Chest X-ray. View position: AP
Patient age: 15
Patient sex: M
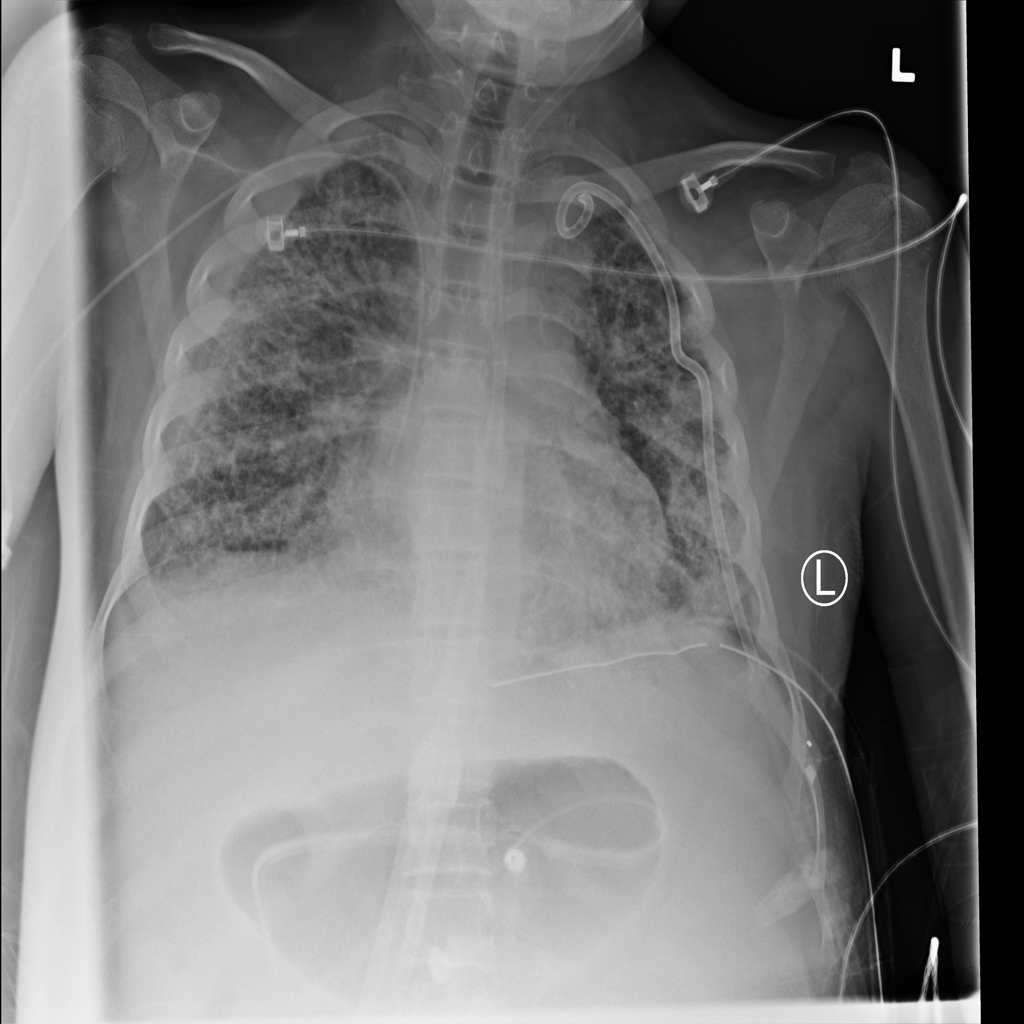
Finding: Pneumothorax